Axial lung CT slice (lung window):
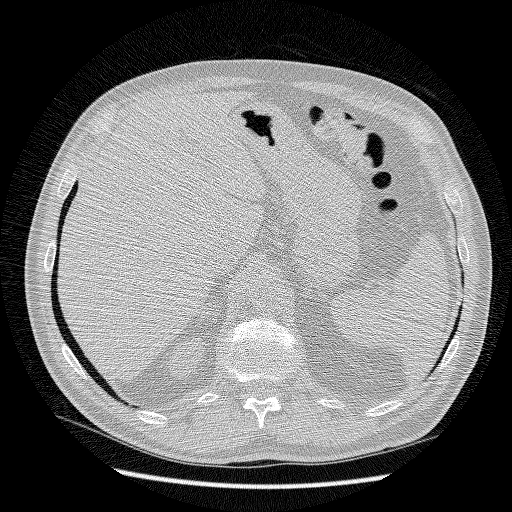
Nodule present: no